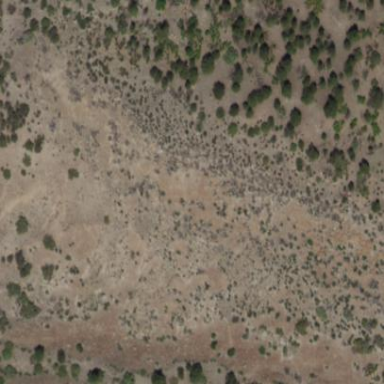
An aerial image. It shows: Patch of scrub vegetation.